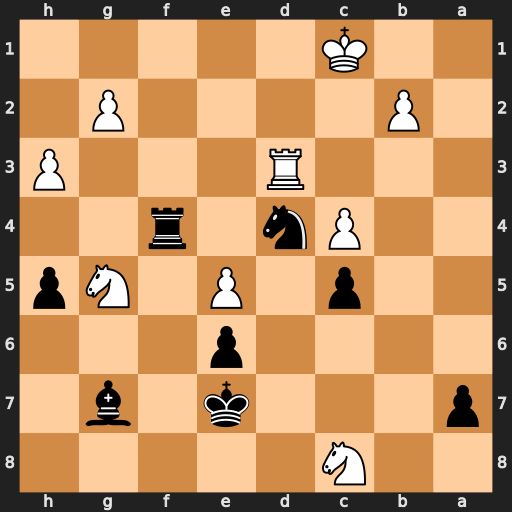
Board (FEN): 2N5/p3k1b1/4p3/2p1P1Np/2Pn1r2/3R3P/1P4P1/2K5
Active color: b
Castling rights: -
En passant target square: -
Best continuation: Kd7 Nxa7 Bh6